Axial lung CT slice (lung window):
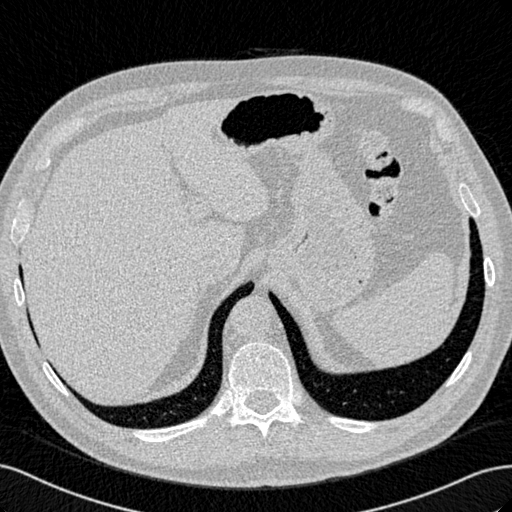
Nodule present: no